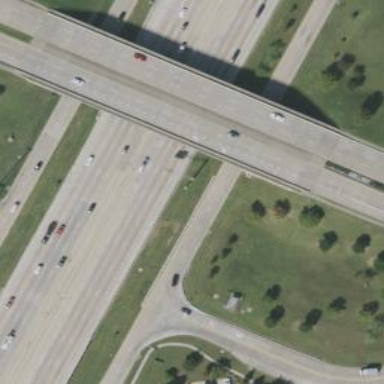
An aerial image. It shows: Secondary road with bridge and separate sidewalk.